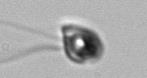
Label: flagellate_morphotype1